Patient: sex M, age 29
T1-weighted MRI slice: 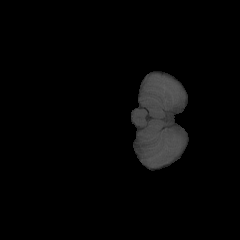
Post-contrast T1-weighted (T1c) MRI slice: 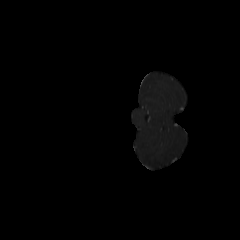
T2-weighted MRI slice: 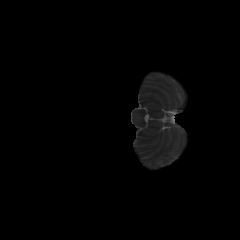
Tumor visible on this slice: no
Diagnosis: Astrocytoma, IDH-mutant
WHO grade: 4